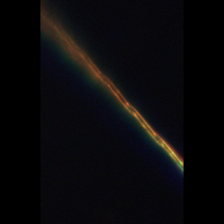
Taxon: Psuedo-nitzschia
Group: Diatoms